Aerial crown-view tile of a tropical tree (Barro Colorado Island, Panama), acquired 20250124:
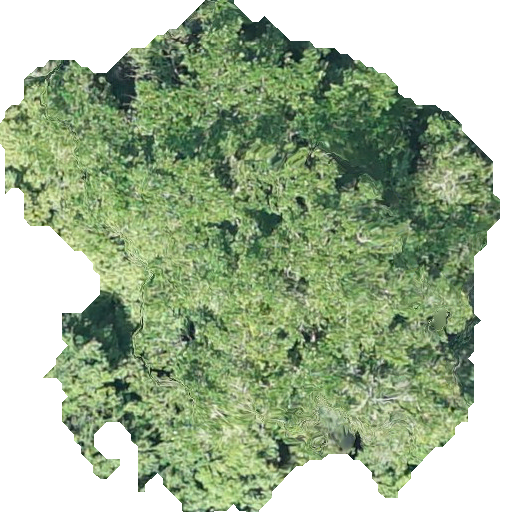
Species: Ficus obtusifolia
GBIF accepted scientific name: Ficus obtusifolia
Crown area: 264.163 m²